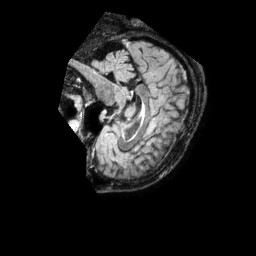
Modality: FLAIR
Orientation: sagittal
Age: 38
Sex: male
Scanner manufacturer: philips
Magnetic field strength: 1.5 T
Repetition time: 4.8 s
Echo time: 0.3364 s